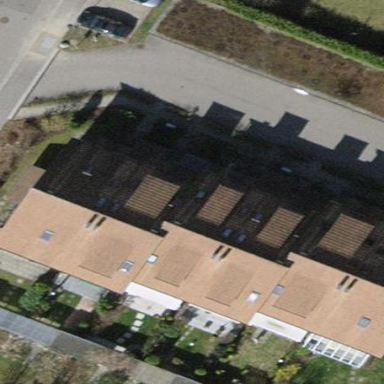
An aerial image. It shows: Terrace building.